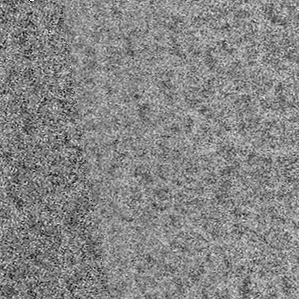
Label: frost